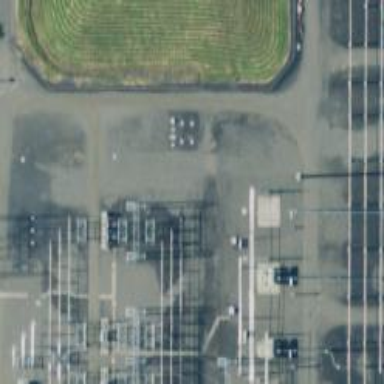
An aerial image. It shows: Outdoor power switch.